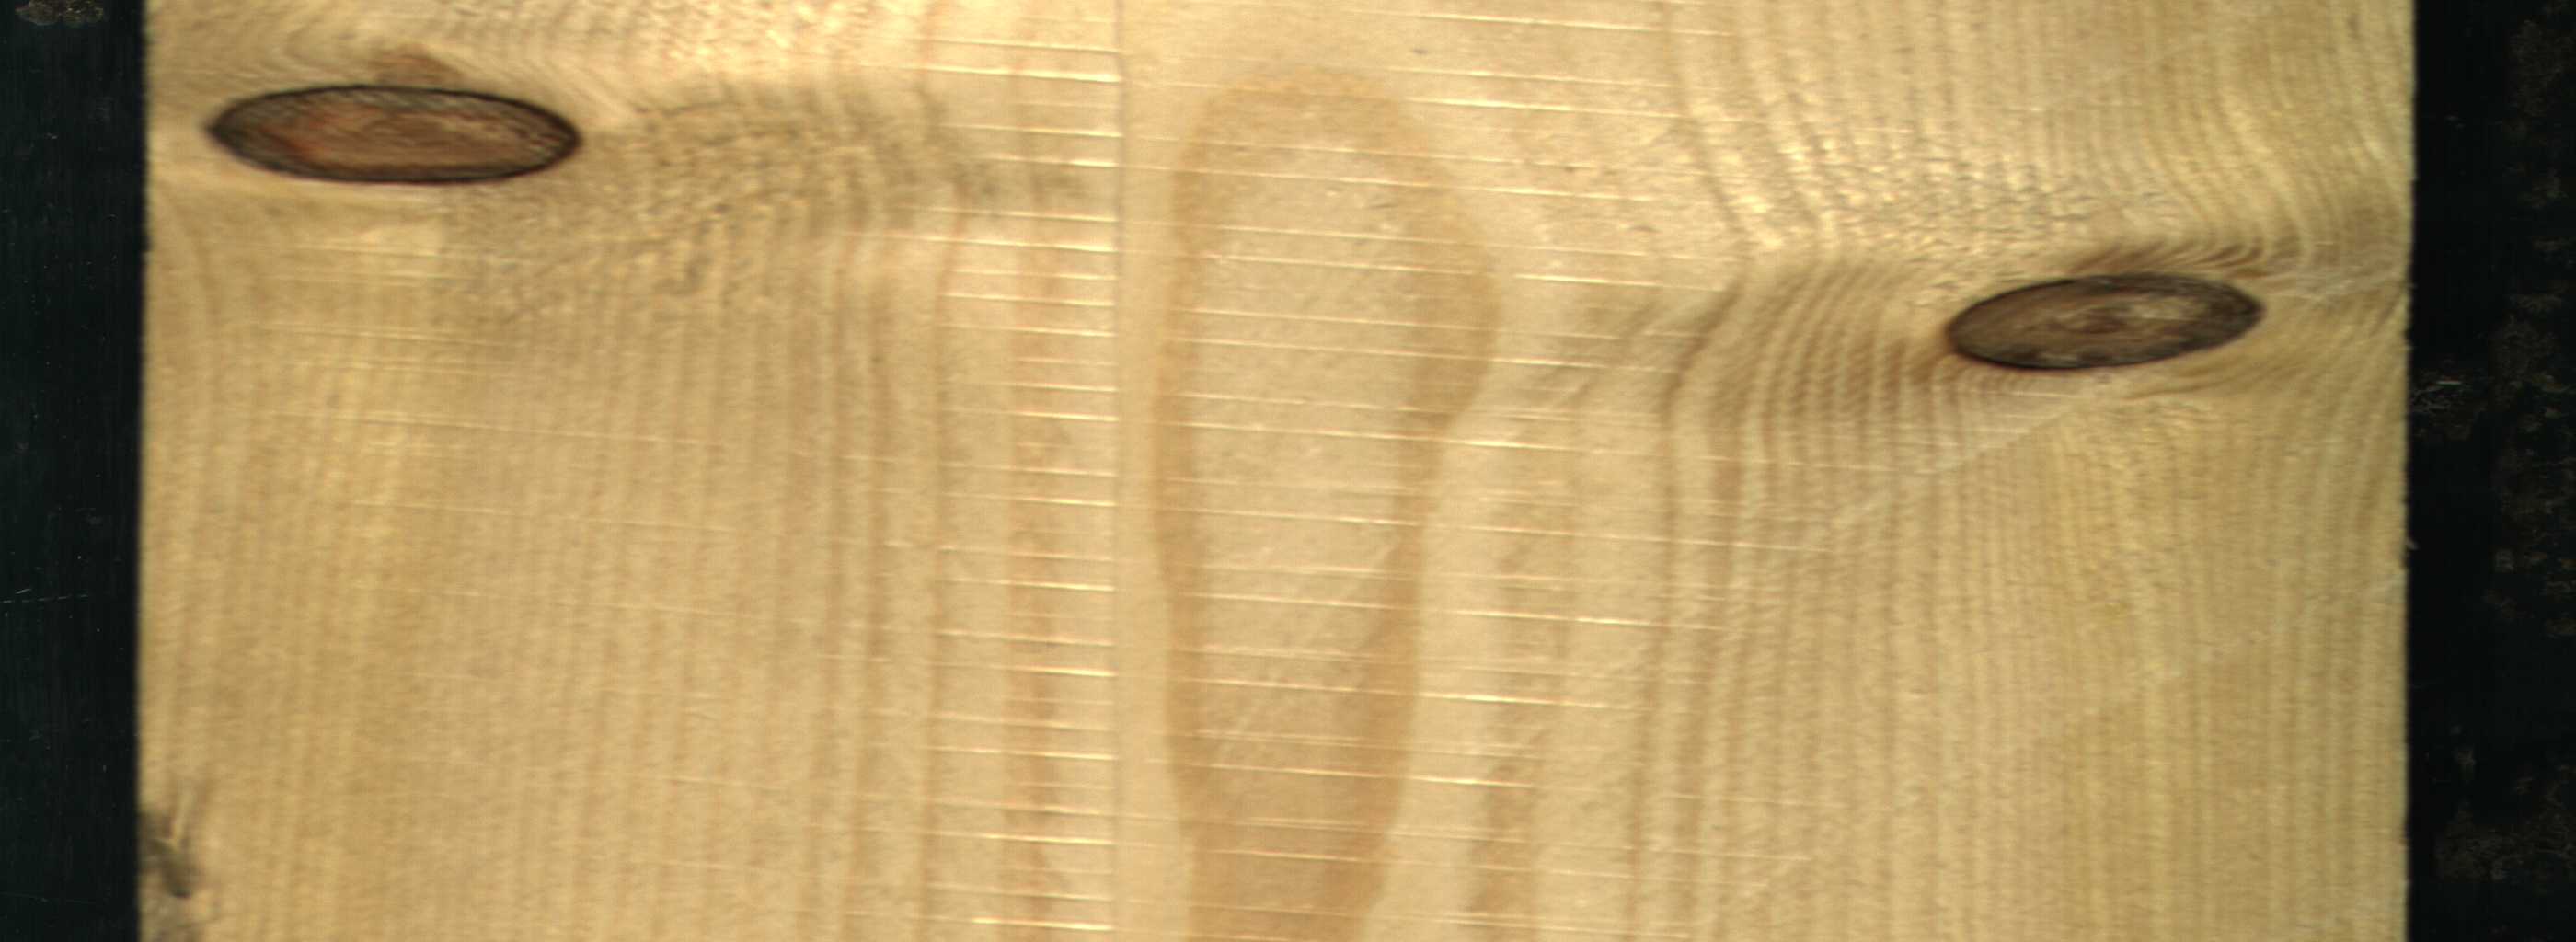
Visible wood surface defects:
Dead_Knot
Dead_Knot